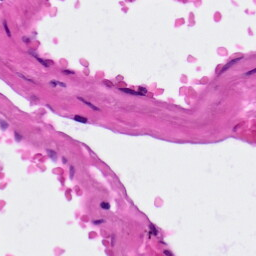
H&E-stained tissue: Lung